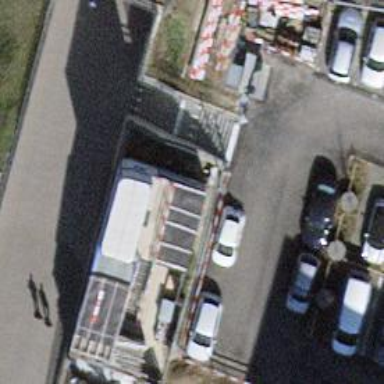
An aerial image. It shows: Bicycle rental facility.